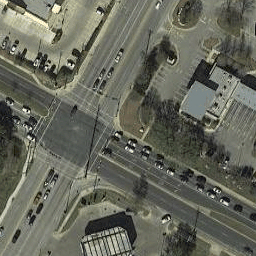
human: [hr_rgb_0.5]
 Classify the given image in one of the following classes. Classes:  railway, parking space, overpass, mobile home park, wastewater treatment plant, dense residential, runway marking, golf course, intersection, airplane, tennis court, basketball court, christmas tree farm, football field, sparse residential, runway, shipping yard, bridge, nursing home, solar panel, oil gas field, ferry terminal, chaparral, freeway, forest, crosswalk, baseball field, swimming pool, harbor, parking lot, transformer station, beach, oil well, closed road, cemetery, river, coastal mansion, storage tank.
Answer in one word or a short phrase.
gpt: intersection